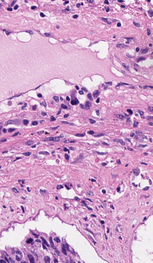
Tumor epithelial tissue: yes
Tumor-associated stroma tissue: yes
Normal tissue: no